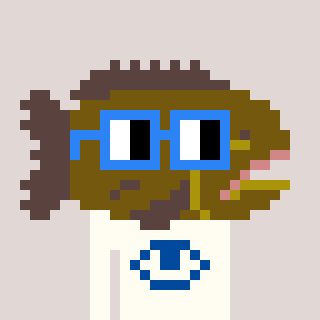
a pixel art character with square blue glasses, a grouper-shaped head and a grayscale-colored body on a warm background